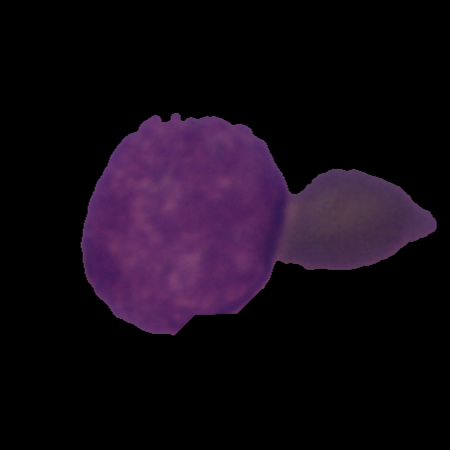
Label: cancer